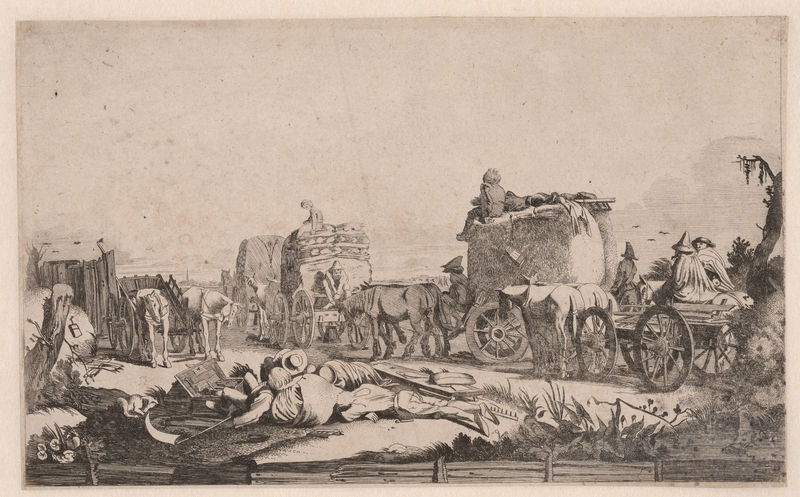
Titel: Zomer
Künstler: Gillis van (I) Scheyndel
Standort: Amsterdam
Institution: Rijksmuseum
Schlagwörter: himmel, mann, menschen, holz, männer, schwarz, stroh, weiss, zeichnung, tiere, weg, zaun, pflanzen, karren, pferd, pferde, räder, ernte, fuhrwerke, wagen, flucht, karawane, druck, schwarzweiss, stich, überfall, tote, wägen, kiste, fahren, müde, planwagen, treck, lager, fahrt, leiterwagen, zweispänner, reisen, tode